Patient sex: M
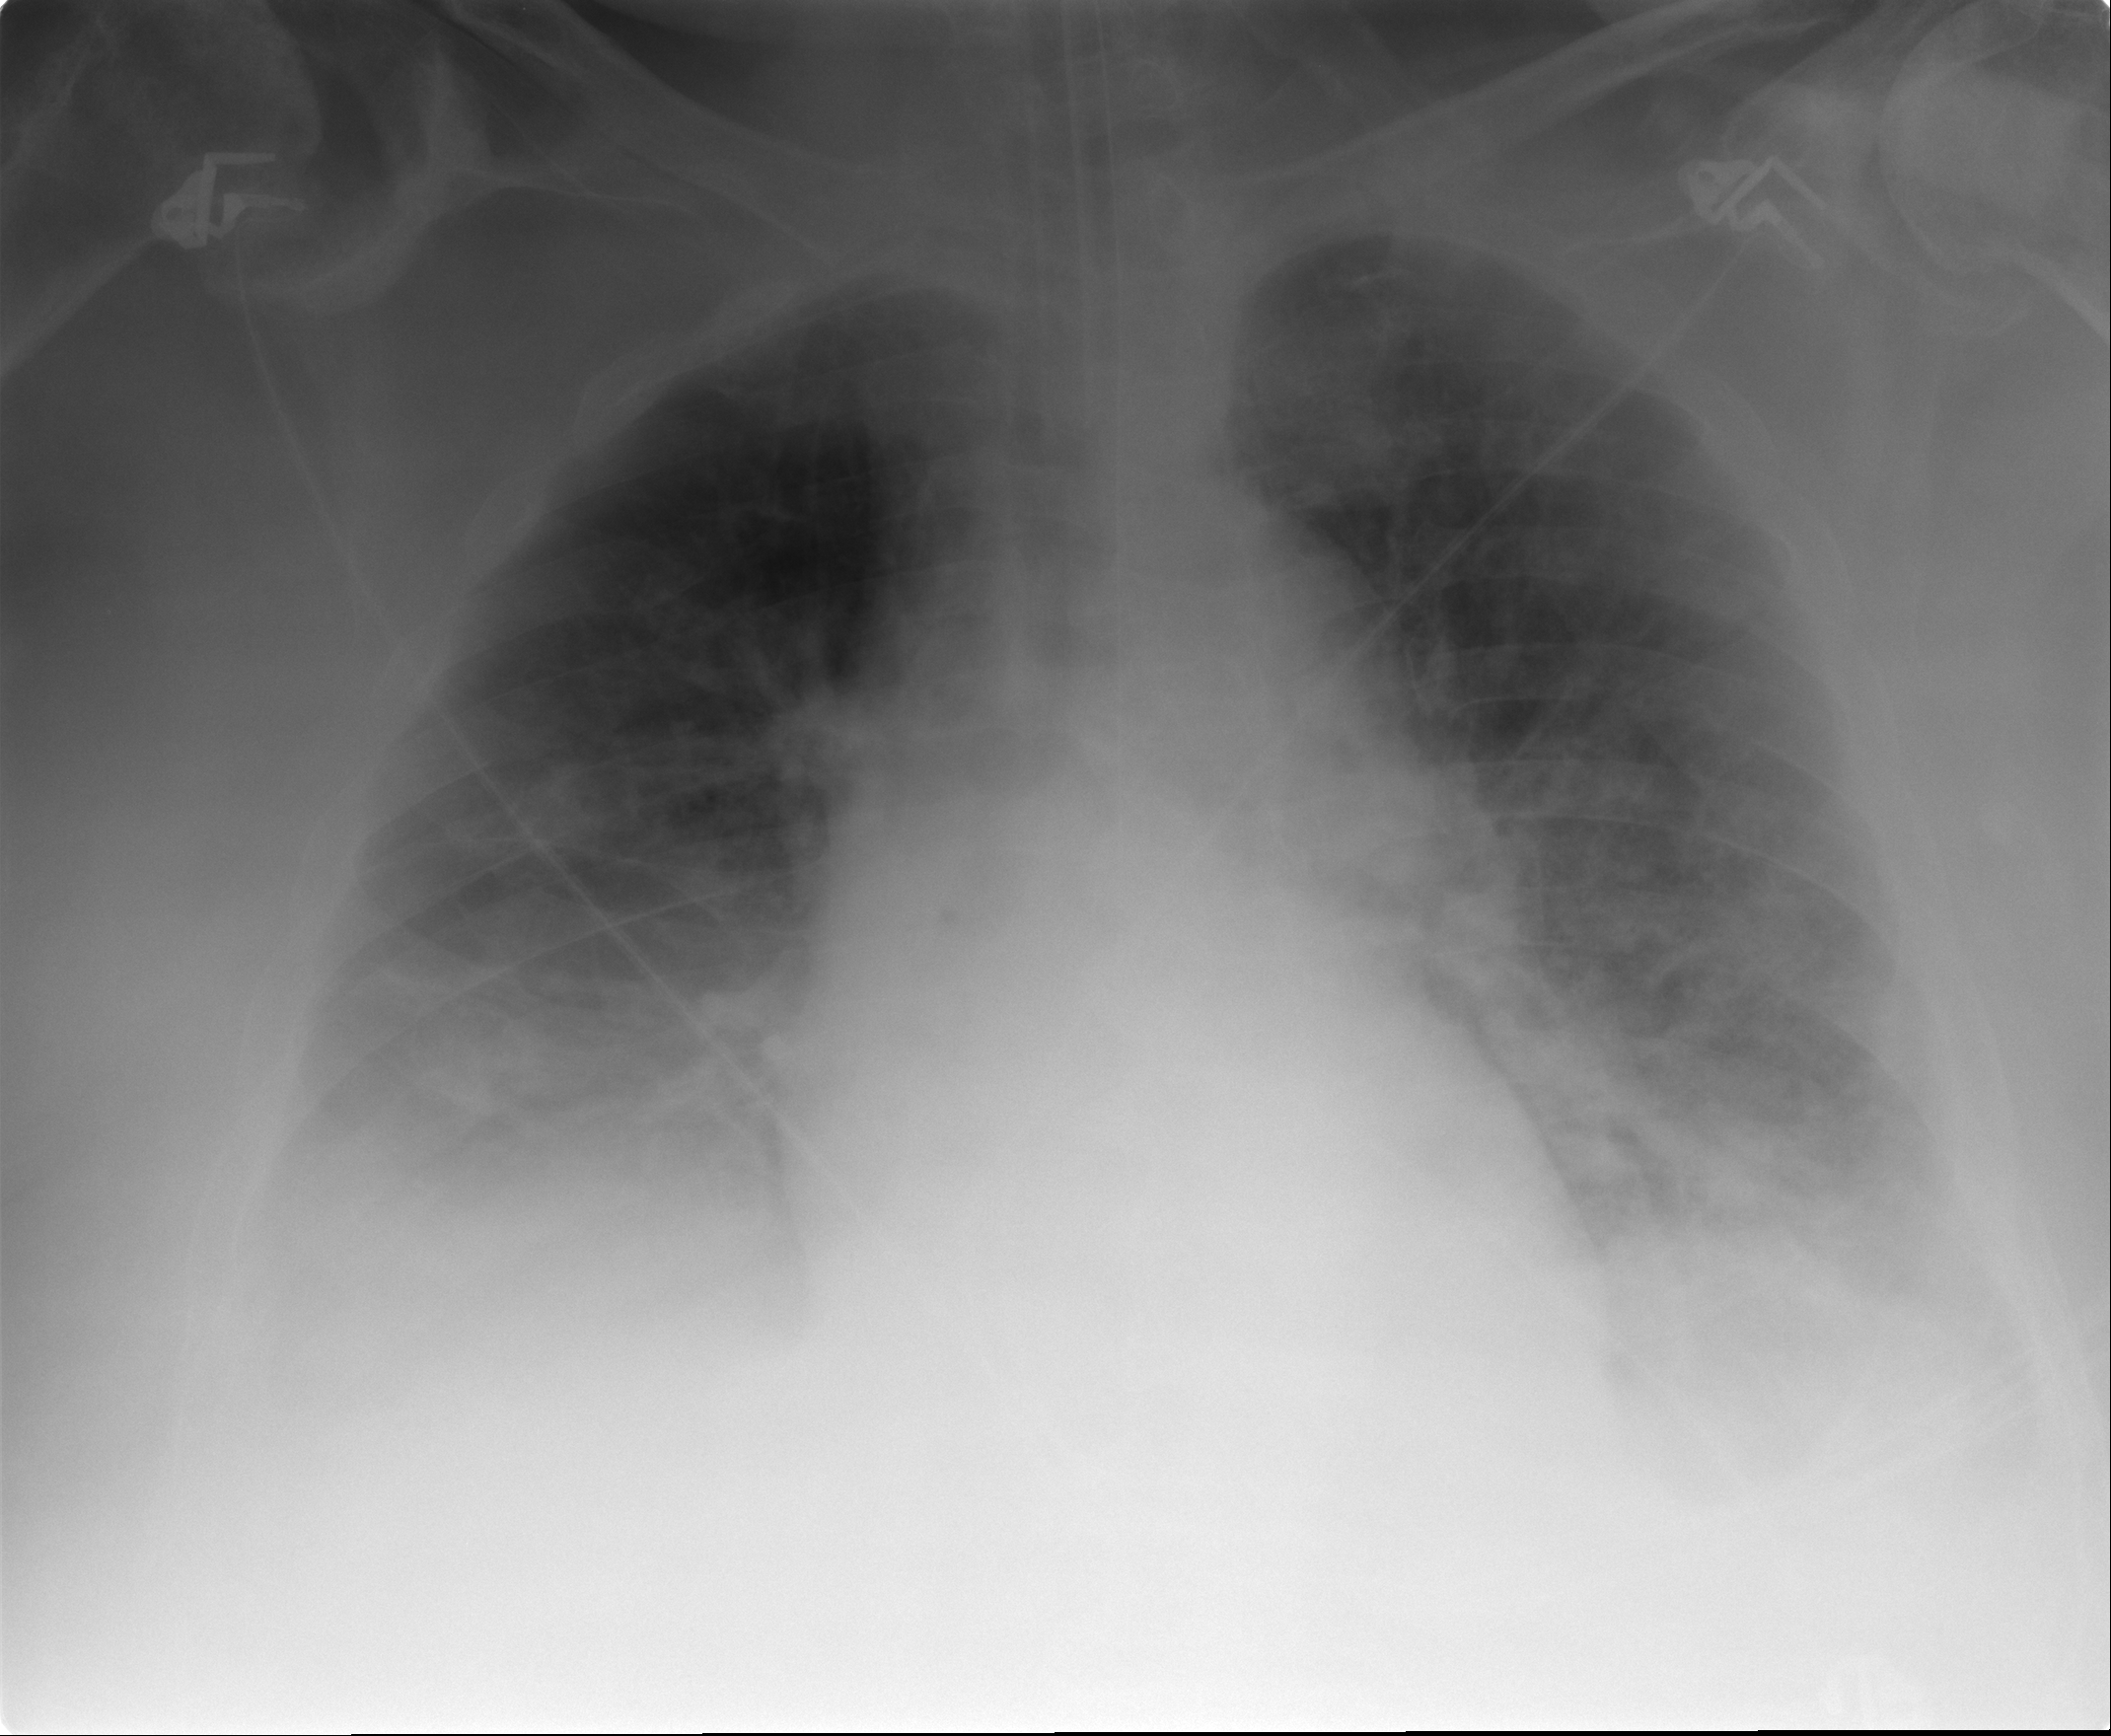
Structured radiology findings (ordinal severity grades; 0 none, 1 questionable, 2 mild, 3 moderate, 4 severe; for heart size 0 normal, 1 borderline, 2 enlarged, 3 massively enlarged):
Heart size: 2
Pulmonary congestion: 3
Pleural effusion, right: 0
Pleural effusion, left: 0
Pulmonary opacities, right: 3
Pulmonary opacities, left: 3
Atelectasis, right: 2
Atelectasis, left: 0